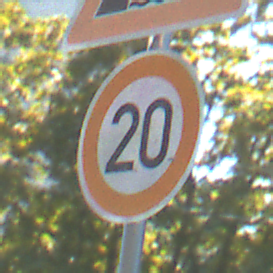
Verkehrszeichen: Geschwindigkeit20
Zusatzzeichen oben: BeweglicheBruecke
Umgebung: Outdoor, Urban
Tageszeit: Midday
Wetter: Clear
Licht: Natural
Jahreszeit: NotSpecified
Kontrast: HighContrast